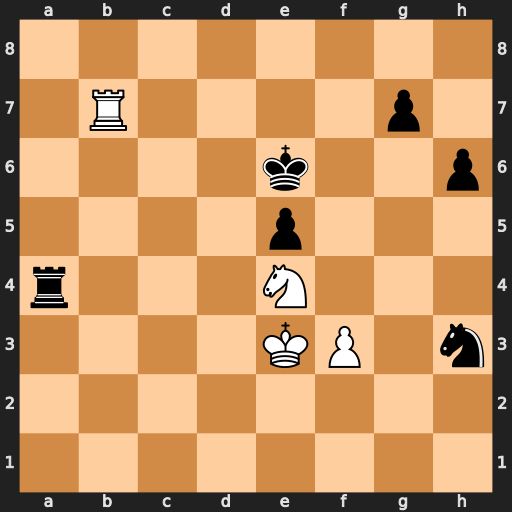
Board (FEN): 8/1R4p1/4k2p/4p3/r3N3/4KP1n/8/8
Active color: w
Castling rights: -
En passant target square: -
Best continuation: Nc5+ Kf5 Nxa4